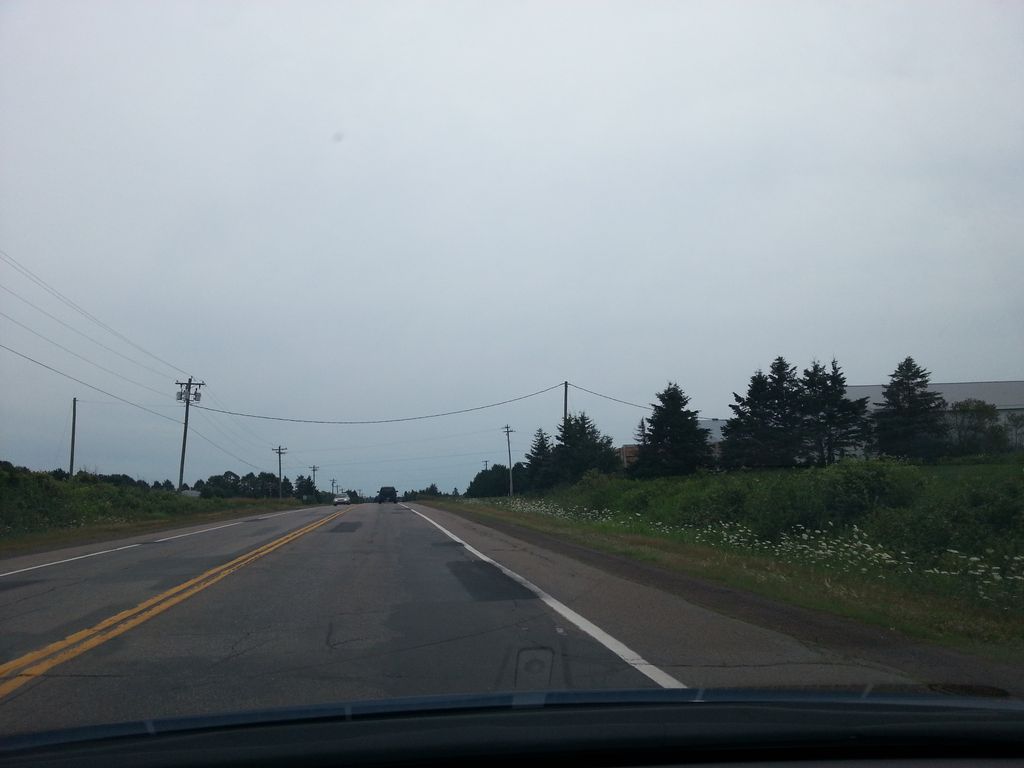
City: charlottetown